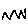
Label: zigzag